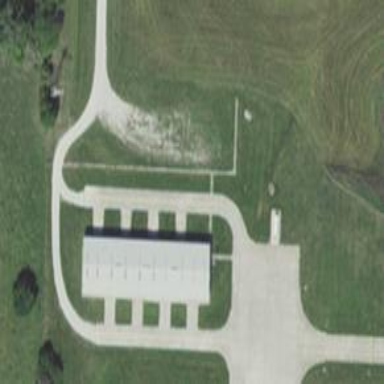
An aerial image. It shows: Image of taxiway at airport.